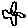
Label: flower